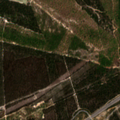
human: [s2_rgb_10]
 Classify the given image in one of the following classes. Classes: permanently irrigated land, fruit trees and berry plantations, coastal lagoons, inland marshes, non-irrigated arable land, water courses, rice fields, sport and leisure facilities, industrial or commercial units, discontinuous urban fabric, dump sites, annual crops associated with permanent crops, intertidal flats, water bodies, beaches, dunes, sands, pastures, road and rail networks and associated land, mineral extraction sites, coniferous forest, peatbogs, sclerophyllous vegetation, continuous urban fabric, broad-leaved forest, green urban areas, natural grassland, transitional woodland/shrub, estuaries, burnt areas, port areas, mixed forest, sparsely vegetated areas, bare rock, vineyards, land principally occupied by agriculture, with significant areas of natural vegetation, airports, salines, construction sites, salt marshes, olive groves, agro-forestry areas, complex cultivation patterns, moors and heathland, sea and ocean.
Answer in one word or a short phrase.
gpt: continuous urban fabric